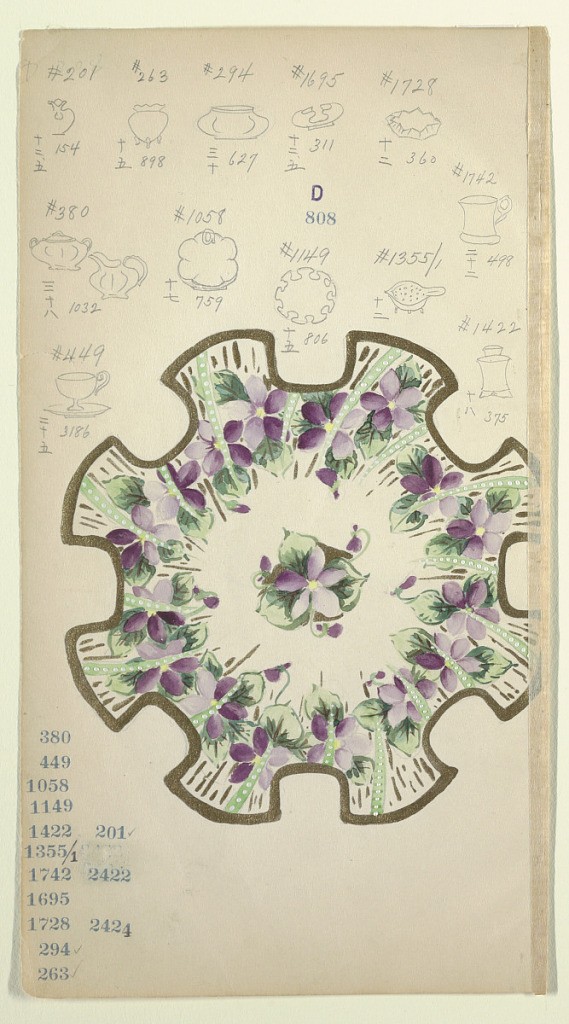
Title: Design for a Plate
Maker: Noritake, Japan and New York, New York, USA
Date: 1880–1910
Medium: Brush and watercolor, gold gouache, graphite on cream paper
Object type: Drawing
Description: Design for a plate with a crenellated rim in gold; decorated with purple flowers with green leave, some of which have white spots. In graphite, above, several tableware designs.